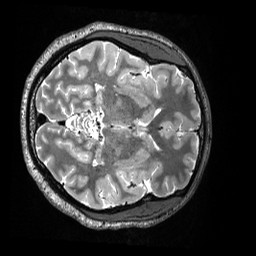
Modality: T2w
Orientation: axial
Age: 26
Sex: male
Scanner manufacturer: siemens
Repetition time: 3.2 s